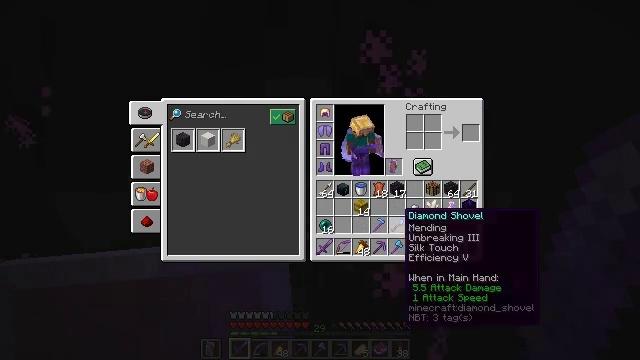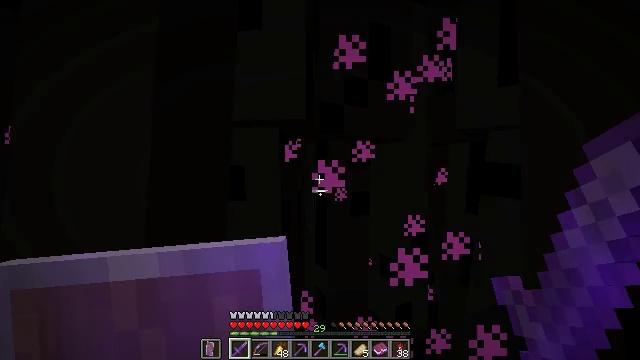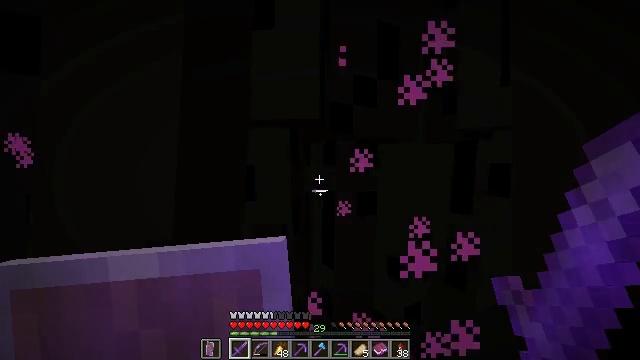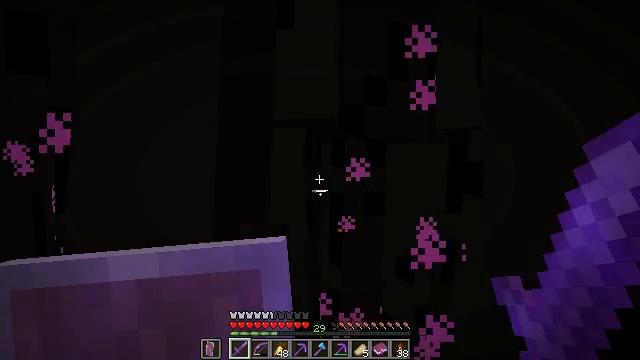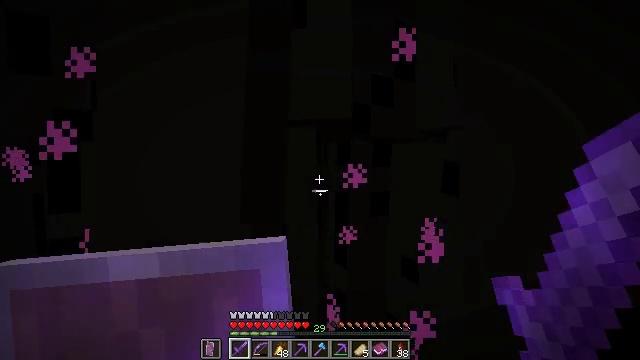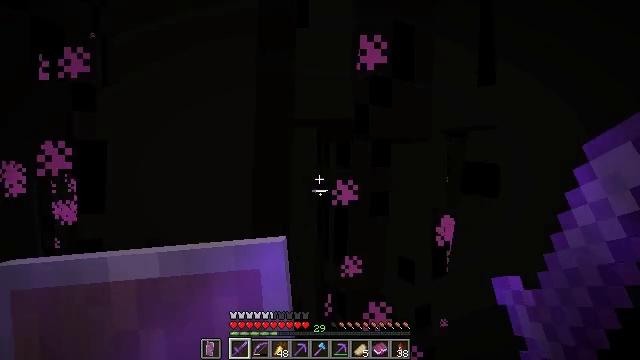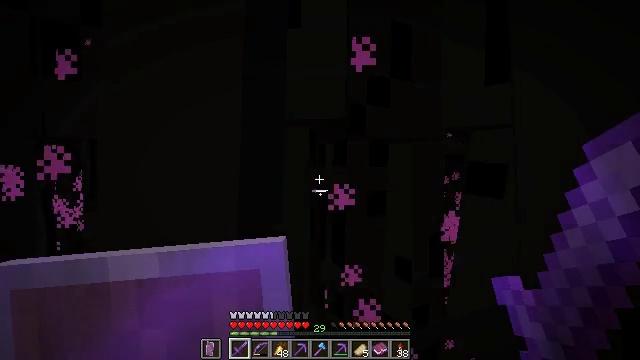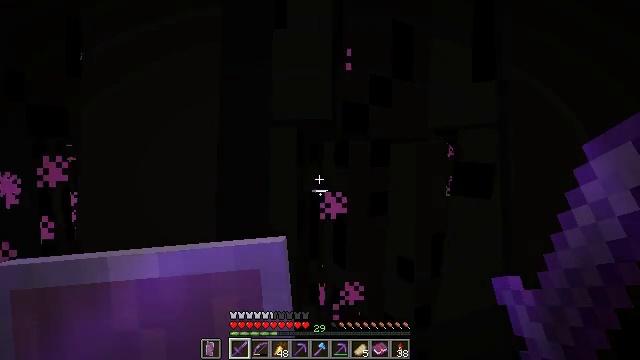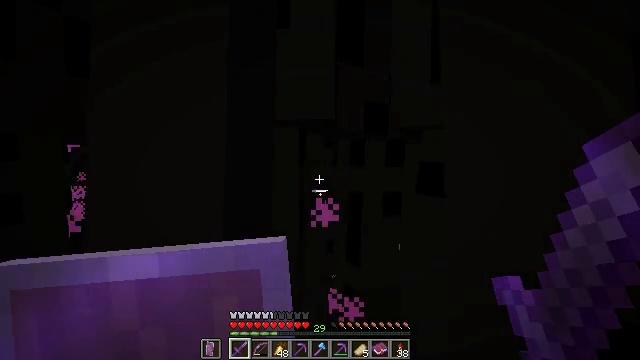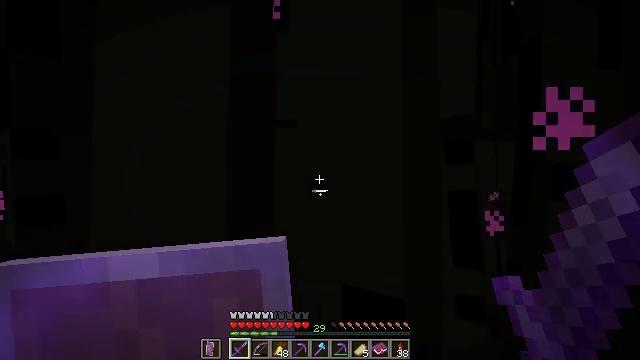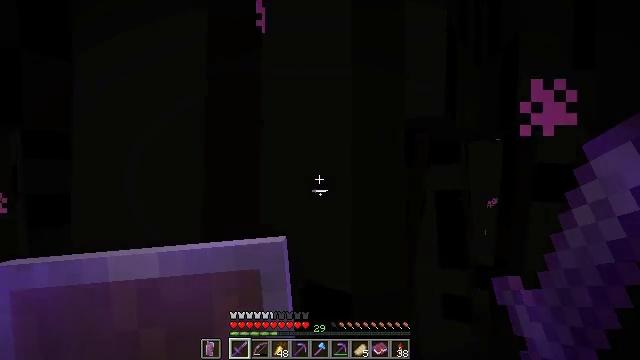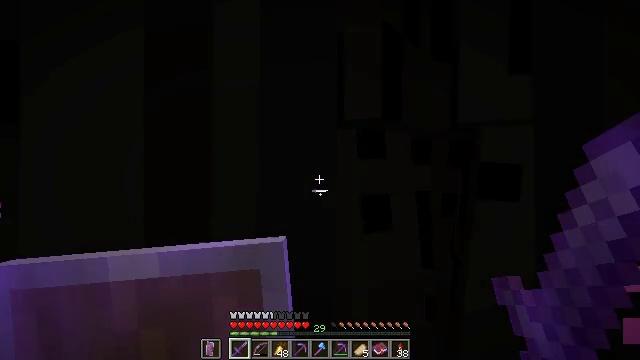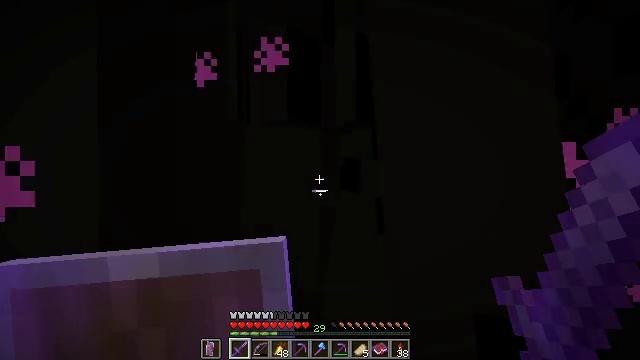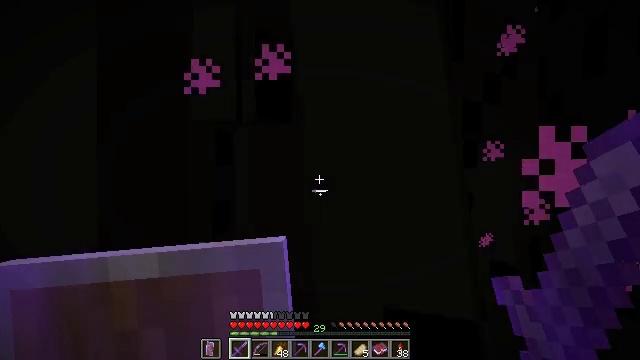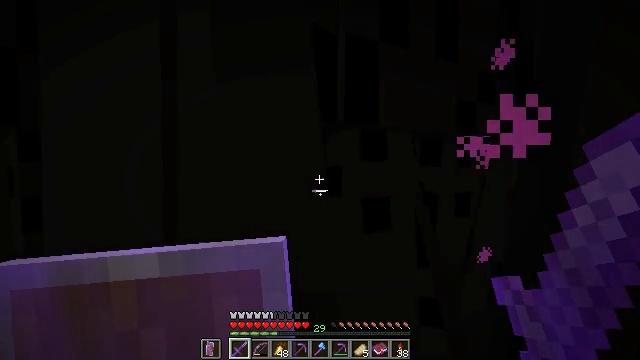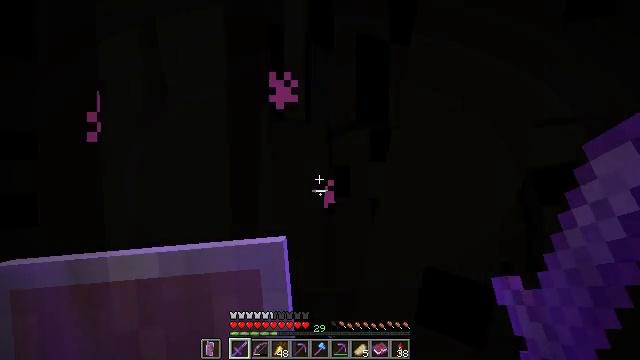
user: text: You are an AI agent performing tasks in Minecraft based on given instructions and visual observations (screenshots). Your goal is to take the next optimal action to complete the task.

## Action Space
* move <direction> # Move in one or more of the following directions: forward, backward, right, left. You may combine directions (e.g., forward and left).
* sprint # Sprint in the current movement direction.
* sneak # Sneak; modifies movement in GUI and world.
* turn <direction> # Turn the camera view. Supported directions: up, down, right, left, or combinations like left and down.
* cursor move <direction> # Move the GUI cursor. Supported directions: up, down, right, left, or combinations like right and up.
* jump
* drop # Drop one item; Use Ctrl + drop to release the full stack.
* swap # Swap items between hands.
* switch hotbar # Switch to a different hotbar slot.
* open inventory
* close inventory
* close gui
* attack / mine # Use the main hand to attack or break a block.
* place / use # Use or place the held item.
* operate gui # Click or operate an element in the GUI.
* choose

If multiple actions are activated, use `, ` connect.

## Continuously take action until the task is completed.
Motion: motion action
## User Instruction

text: Kill mobs.
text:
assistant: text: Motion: no_op
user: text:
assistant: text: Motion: no_op
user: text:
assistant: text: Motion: no_op
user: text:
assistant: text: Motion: no_op
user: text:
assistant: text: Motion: no_op
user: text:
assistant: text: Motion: no_op
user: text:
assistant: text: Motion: no_op
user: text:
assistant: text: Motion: no_op
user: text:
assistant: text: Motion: no_op
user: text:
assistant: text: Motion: no_op
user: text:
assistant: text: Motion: no_op
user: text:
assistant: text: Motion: no_op
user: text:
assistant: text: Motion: no_op
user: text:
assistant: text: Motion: no_op
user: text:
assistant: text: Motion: no_op
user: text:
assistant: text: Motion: no_op
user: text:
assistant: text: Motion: attack / mine
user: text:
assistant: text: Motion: attack / mine
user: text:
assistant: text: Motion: attack / mine
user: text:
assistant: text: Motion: no_op
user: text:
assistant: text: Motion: no_op
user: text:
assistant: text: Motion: no_op